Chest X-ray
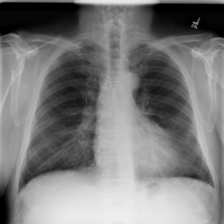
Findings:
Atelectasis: negative
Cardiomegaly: negative
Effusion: negative
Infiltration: negative
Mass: negative
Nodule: negative
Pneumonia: negative
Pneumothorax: negative
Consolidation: negative
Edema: negative
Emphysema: negative
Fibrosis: negative
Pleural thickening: negative
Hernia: negative